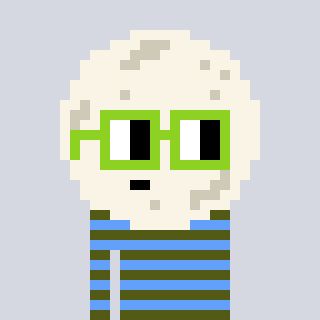
a pixel art character with square light green glasses, a moon-shaped head and a blue-colored body on a cool background